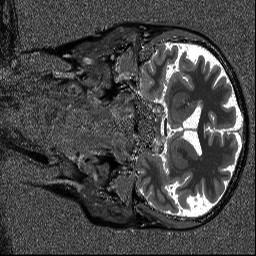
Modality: T1map
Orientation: coronal
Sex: female